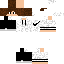
A male human skin with medium skin, wearing brown long hair dressed in a blue hoodie and black pants, featuring a closed mouth.